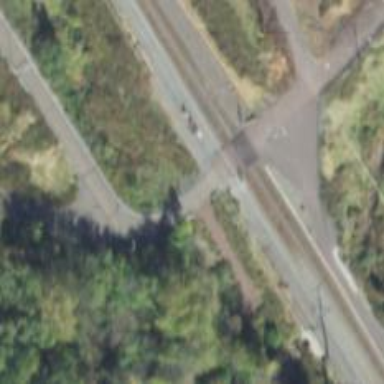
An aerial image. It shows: Railway level crossing.